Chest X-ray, PA view. Patient: 47 years old, sex F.
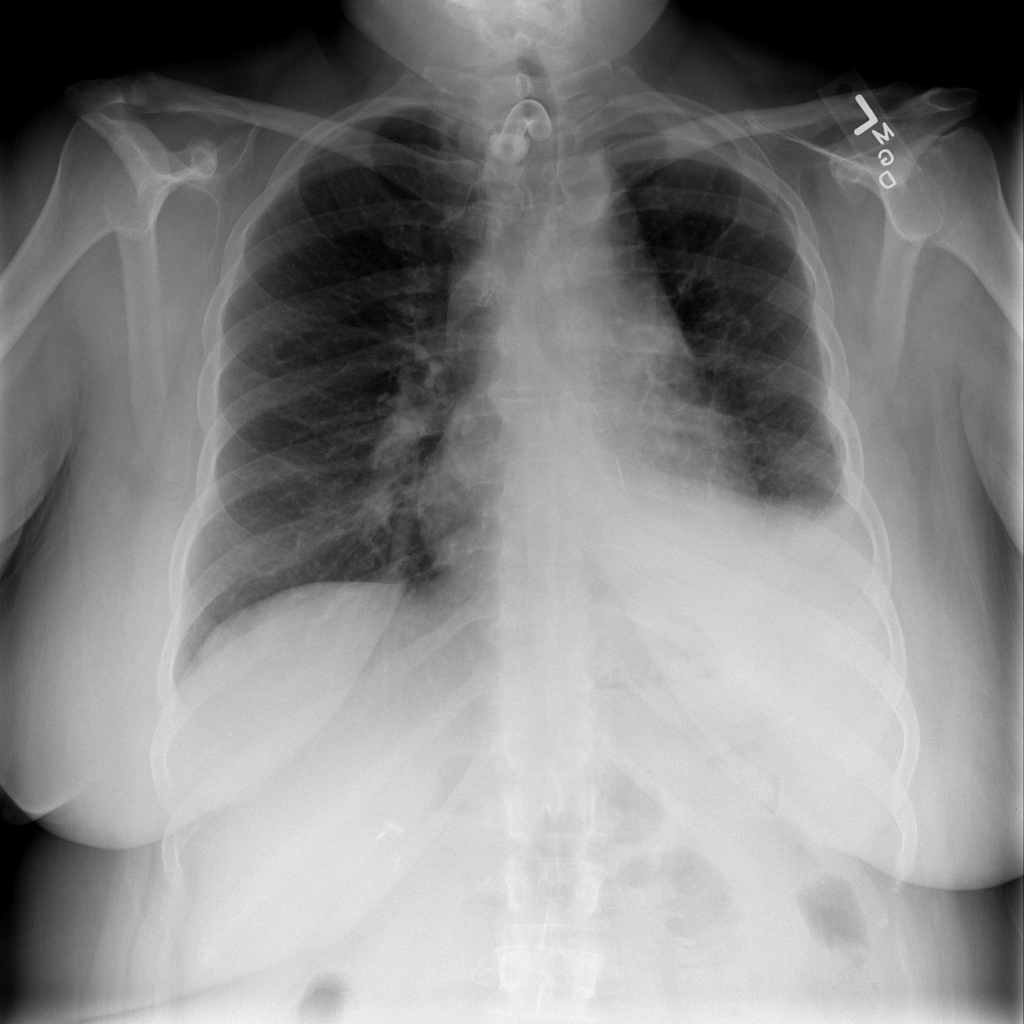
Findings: No Finding